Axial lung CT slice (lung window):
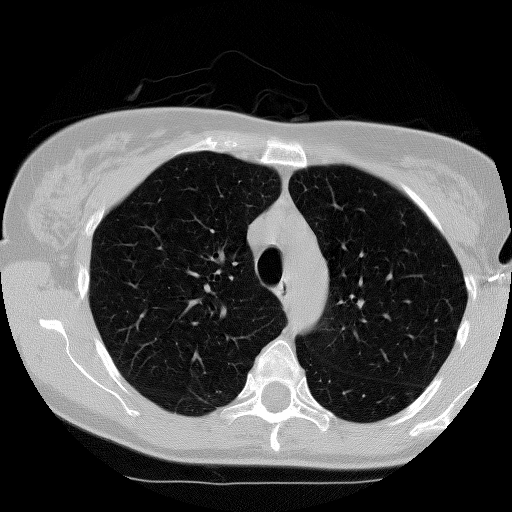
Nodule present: no